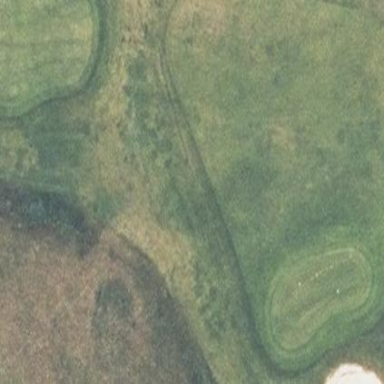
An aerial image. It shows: Golf rough area.